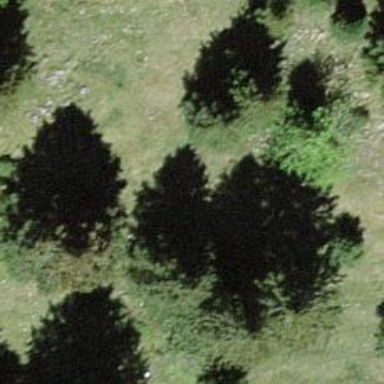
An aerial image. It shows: Needle-leaved tree in its natural environment.